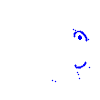
Particle: electron